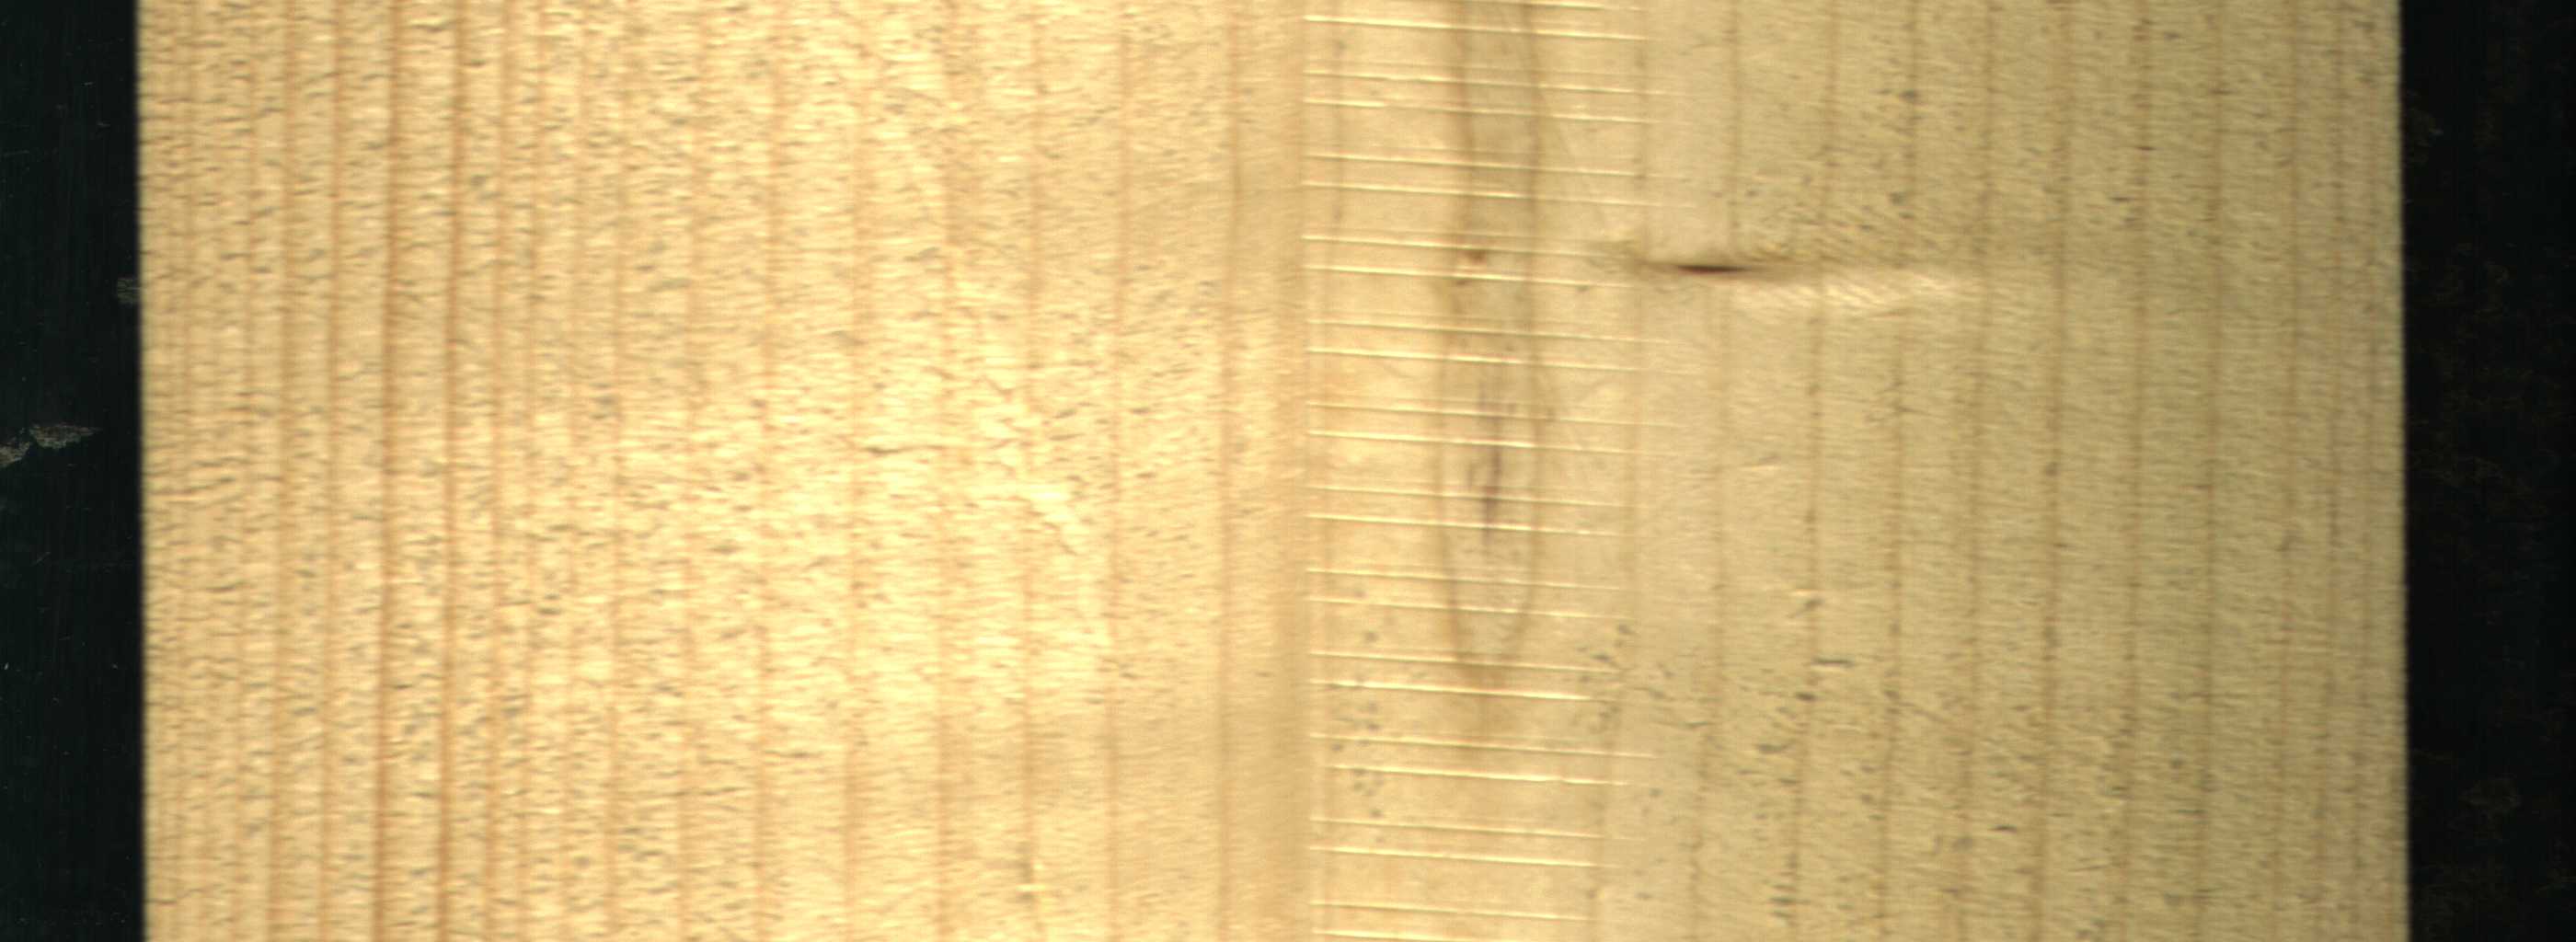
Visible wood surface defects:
Live_Knot